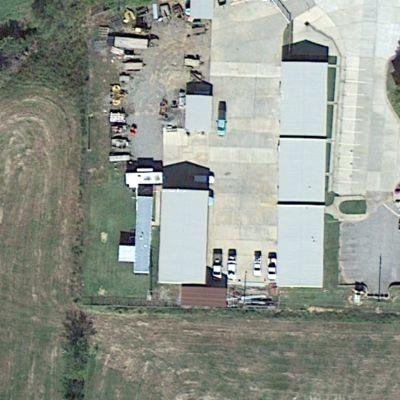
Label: cIndustry